Question: I'm new to Rails (using Rails 5.1.7 on ruby 2.5.3-p105), having a few problems putting a template to work on my landing page.
I'm using 'bootstrap 4' and 'jQuery 3'.
(Template is this one <URL>

It seems that jQuery is loaded after all the other scripts are loaded, somehow.
I tried to put 'jquery' to load before 'bootstrap' with no avail. Tried changing orders on turbo_links too.
'assets/javascripts/application.js' is as follows
'''
//base
//= require jquery3
//= require jquery_ujs
//= require rails-ujs
//= require turbolinks
//
//template
//= require popper
//= require bootstrap
//
//vendors
//= require jquery-easing/jquery.easing
//
//assets
//= require template/agency
//= require template/contact_me
//= require template/jqBootstrapValidation
'''
Do I need to put a javascript_include_tag in 'application.html.erb' for 'jQuery' and 'bootstrap'? Or just the gems will suffice? Could this be the cause?
I was hoping to have the template work exactly as he does standalone.
Can someone shed some light?
Thank you so much!
Edit: the line that throws the error is
'''
// Collapse Navbar
var navbarCollapse = function() {
if ($("#mainNav").offset().top > 100) {
$("#mainNav").addClass("navbar-shrink");
} else {
$("#mainNav").removeClass("navbar-shrink");
}
};
// Collapse now if page is not at top
navbarCollapse();
// Collapse the navbar when page is scrolled
$(window).scroll(navbarCollapse);
'''
But it shouldn't matter because the point is that jQuery is not loading
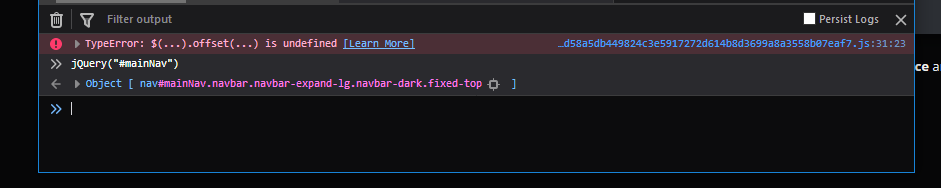
Answer: You should wrap the code that executes that funcion in a callback to jquery's 'ready' event <URL>.
Also note that you are using turbolinks too, it has it's own event for page load ('document.addEventListener('turbolinks:load', function(e){....})') which is triggered by turbolinks.
You may need to nest both callbacks to be sure everything is ready.
Something like:
'''
document.addEventListener('turbolinks:load', function(e) {
//code that should be run on each page load
$(document).on('ready', function() { // you can use the shortcut $(function() {
//code that should be run on each page load after jquery was initialized
}
})
'''